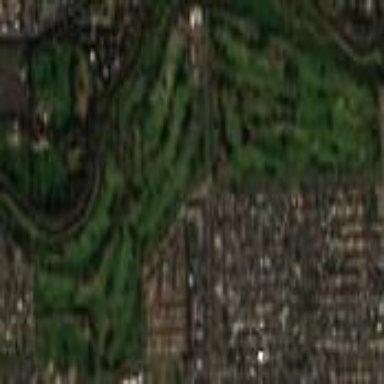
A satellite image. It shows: Golf course.